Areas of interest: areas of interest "Specialty Commercial Street"
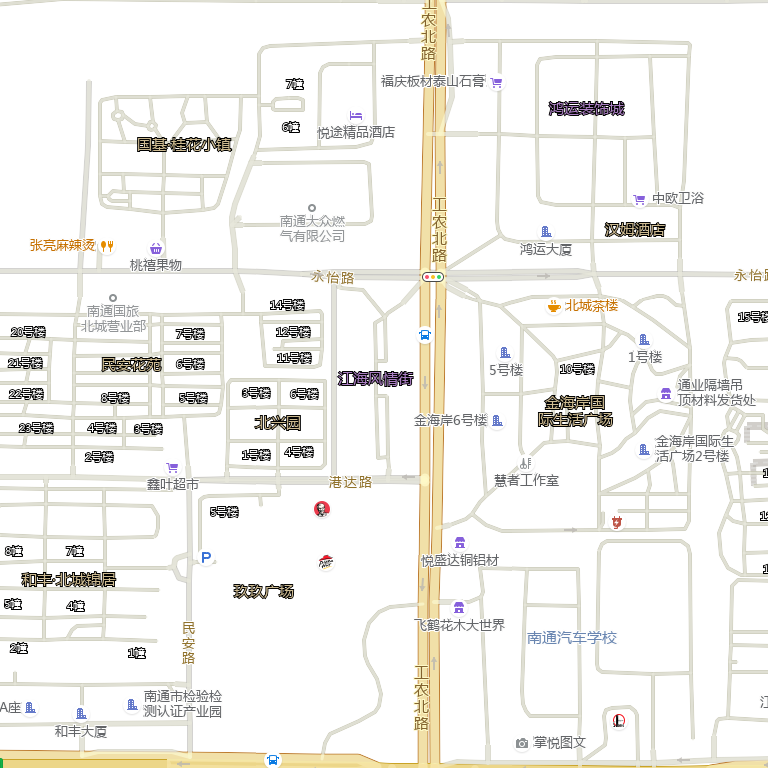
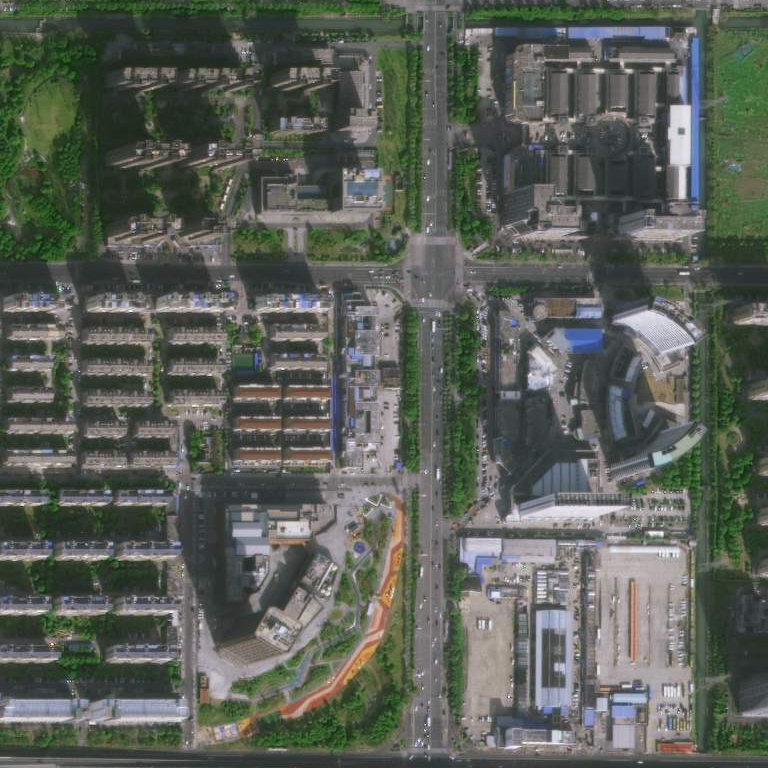